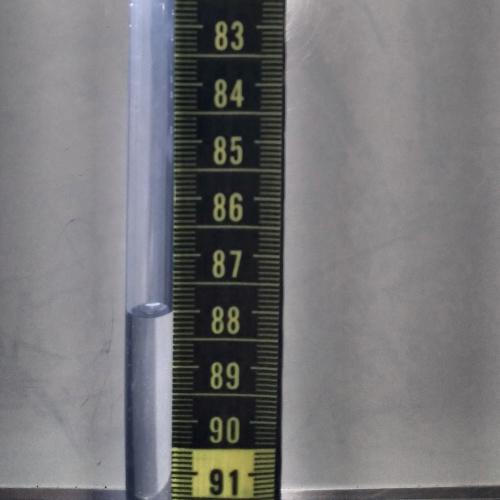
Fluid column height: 88.0 cm